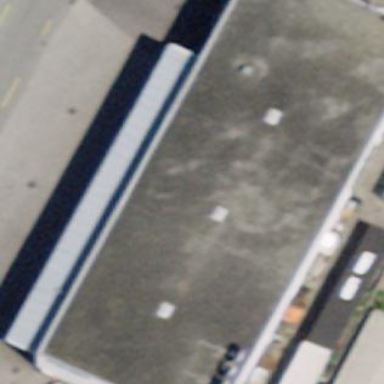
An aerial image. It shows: Industrial building.